Question: I want to show the search bar of tableview like that in iBooks. How can i reduce the width of searchbar and how it can be shown without any background color.
Also how can i hide the search box initially when the page is displayed.

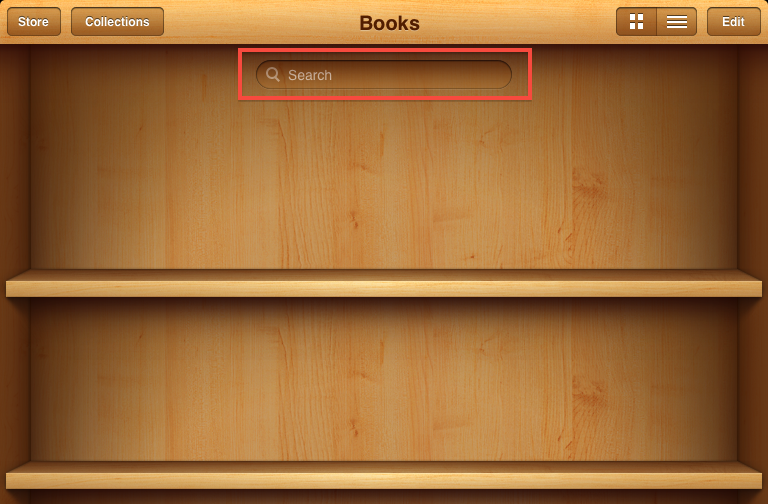
Answer: I can think of two options:
- - - -
You can access the subviews of a UISearchbar in this way:
'''
for (UIView *aSubview in [searchbar subviews]) {
// this will remove the toolbar around the searchbar in iOS 4
if ([aSubview isKindOfClass:NSClassFromString(@"UISearchBarBackground")])
{
[aSubview removeFromSuperview];
}
// get a grip on the underlying textfield...
if ([aSubview isKindOfClass:NSClassFromString(@"UISearchBarTextField")])
{
UITextField *aTextfield = (UITextField *)aSubview;
// this won't do anything at it is already none, just experimenting
aTextfield.borderStyle = UITextBorderStyleNone;
// this will remove the whole border as it is a custom background
aTextfield.background = nil;
// this will remove the magnifying glass
aTextfield.leftView = nil;
// play around even more :)
}
}
'''
You can hide the searchbar by
- - - -